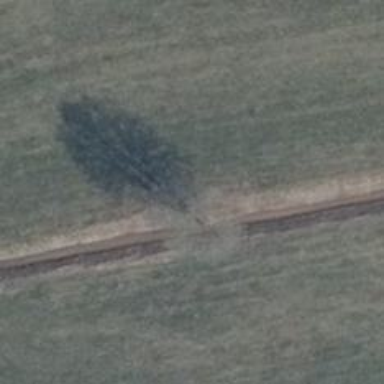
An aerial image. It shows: Deciduous broadleaved tree.